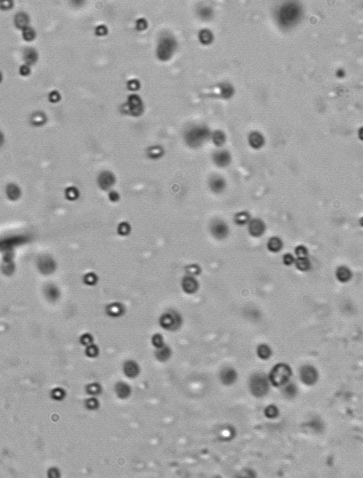
Label: Phaeocystis